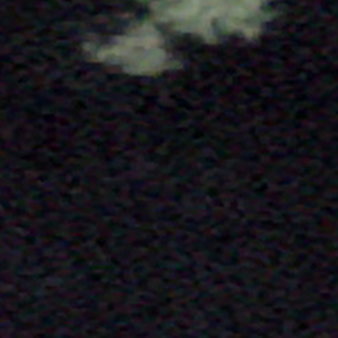
Label: other